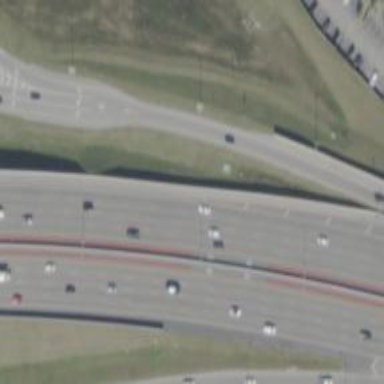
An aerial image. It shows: Motorway link with asphalt surface leading to diverging diamond interchange (DDI).